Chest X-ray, PA view. Patient: 22 years old, sex M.
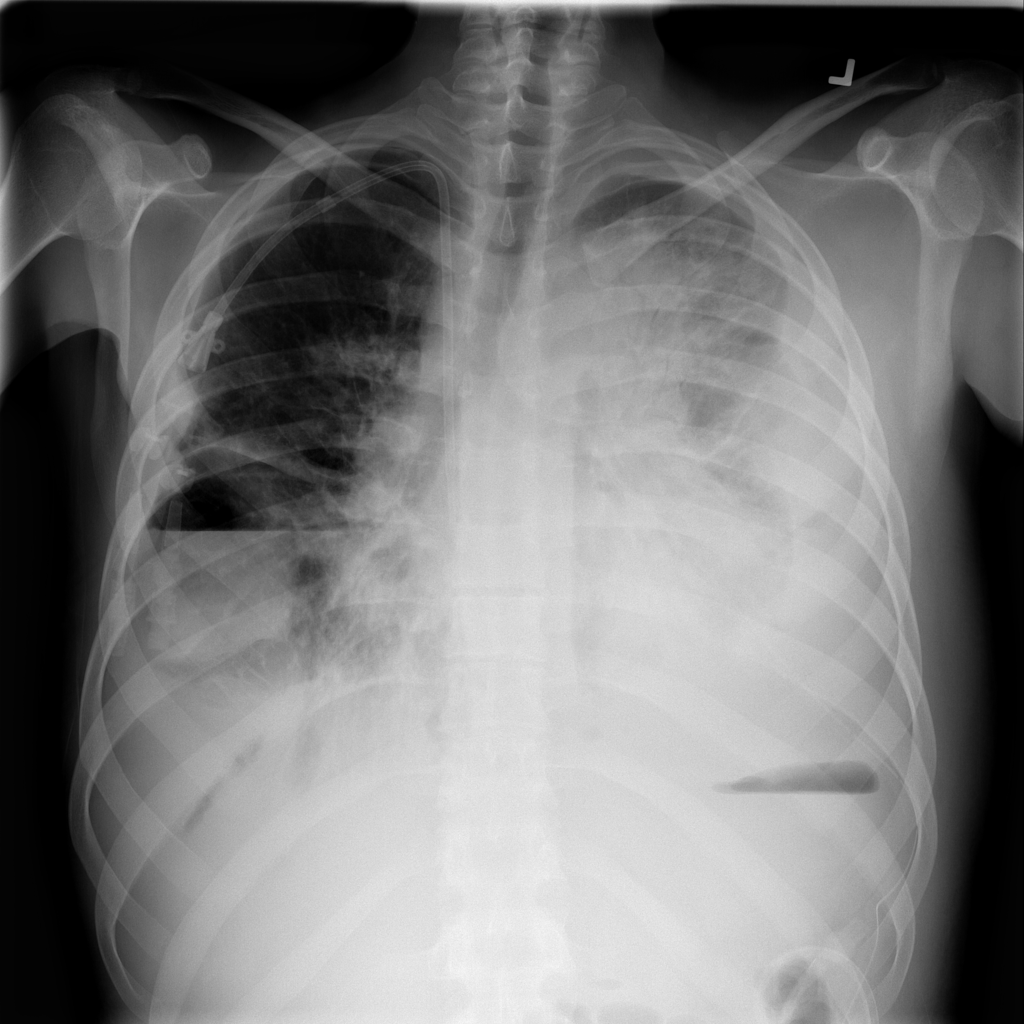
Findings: No Finding